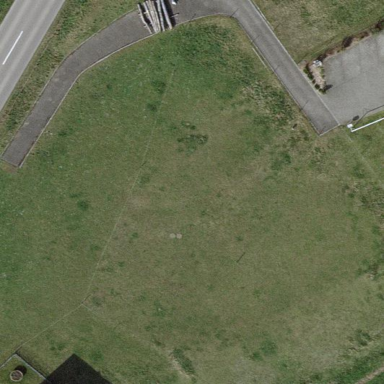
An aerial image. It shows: Meadow enclosed by fence.